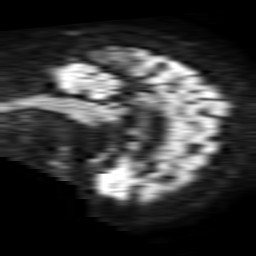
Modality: TRACE
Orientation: sagittal
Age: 74
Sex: female
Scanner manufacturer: philips
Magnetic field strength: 1.5 T
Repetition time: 3.479 s
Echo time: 0.07039 s